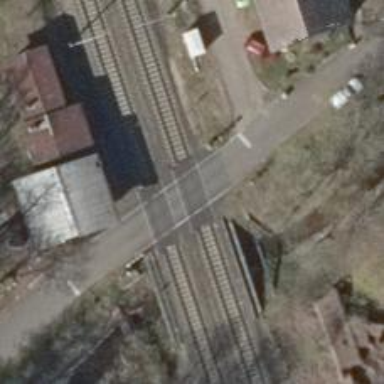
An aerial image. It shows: Level crossing with light signals and saltire markings.